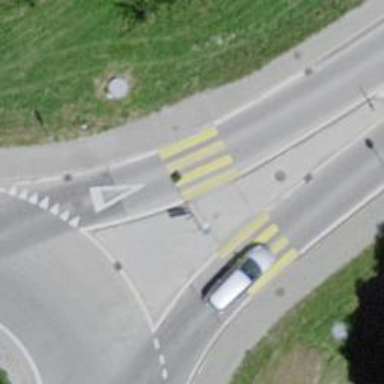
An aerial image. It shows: Marked footway crossing with island in the middle.